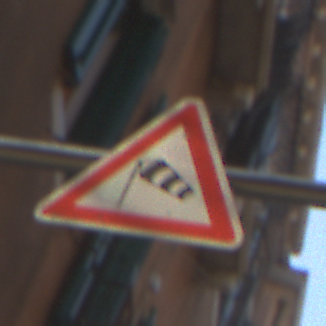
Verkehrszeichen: SeitenwindVonLinks
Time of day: Midday
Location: Outdoor (Urban)
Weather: Clear
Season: NotSpecified
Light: Natural